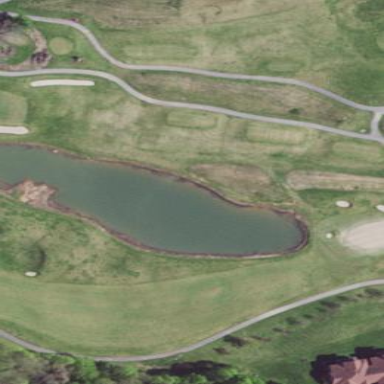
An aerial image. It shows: Picturesque scene of golf course with lateral water hazard.